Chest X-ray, PA view. Patient: 23 years old, sex M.
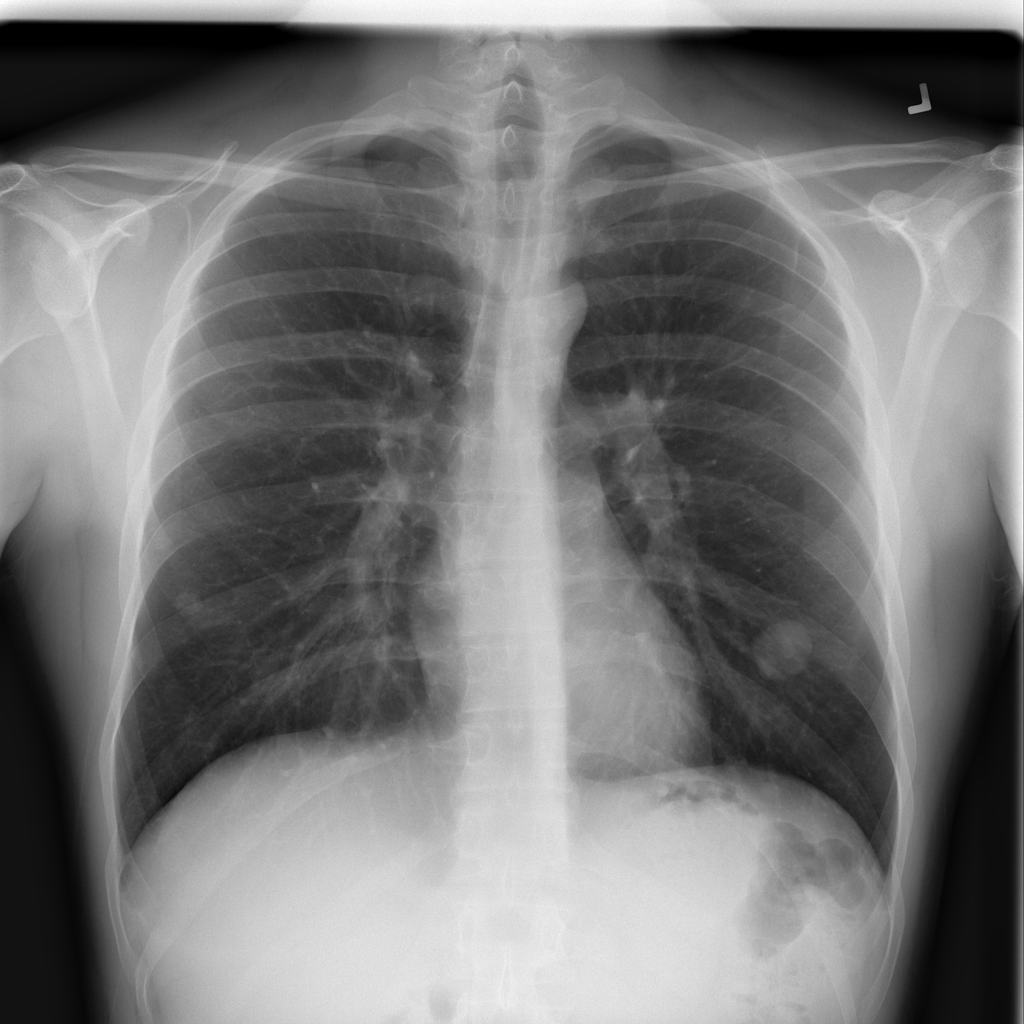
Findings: No Finding